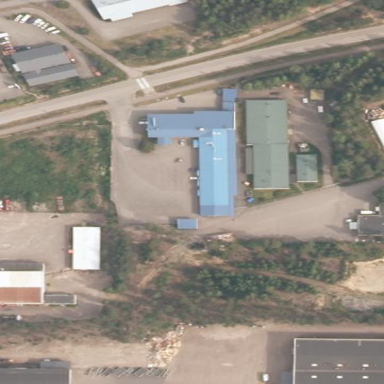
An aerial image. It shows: Commercial building.